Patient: sex F, age 53
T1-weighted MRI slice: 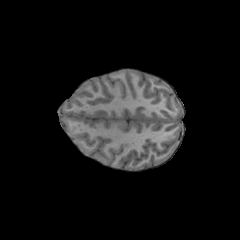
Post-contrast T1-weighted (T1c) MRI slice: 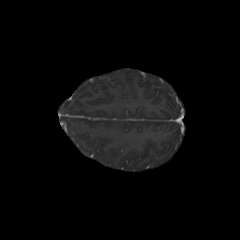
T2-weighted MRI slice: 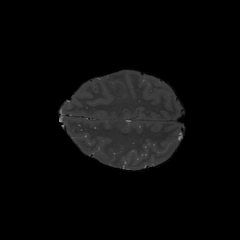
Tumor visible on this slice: no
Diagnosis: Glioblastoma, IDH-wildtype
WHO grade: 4